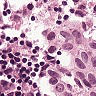
Metastatic tissue present: yes